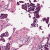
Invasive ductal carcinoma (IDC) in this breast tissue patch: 0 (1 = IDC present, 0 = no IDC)